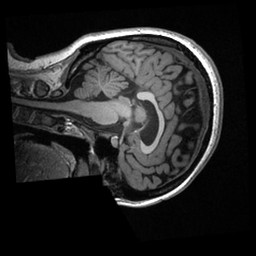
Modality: T1w
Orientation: sagittal
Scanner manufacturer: ge
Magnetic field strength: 3 T
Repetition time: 0.00764 s
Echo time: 0.002928 s